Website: home-depot
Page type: customer-info-address
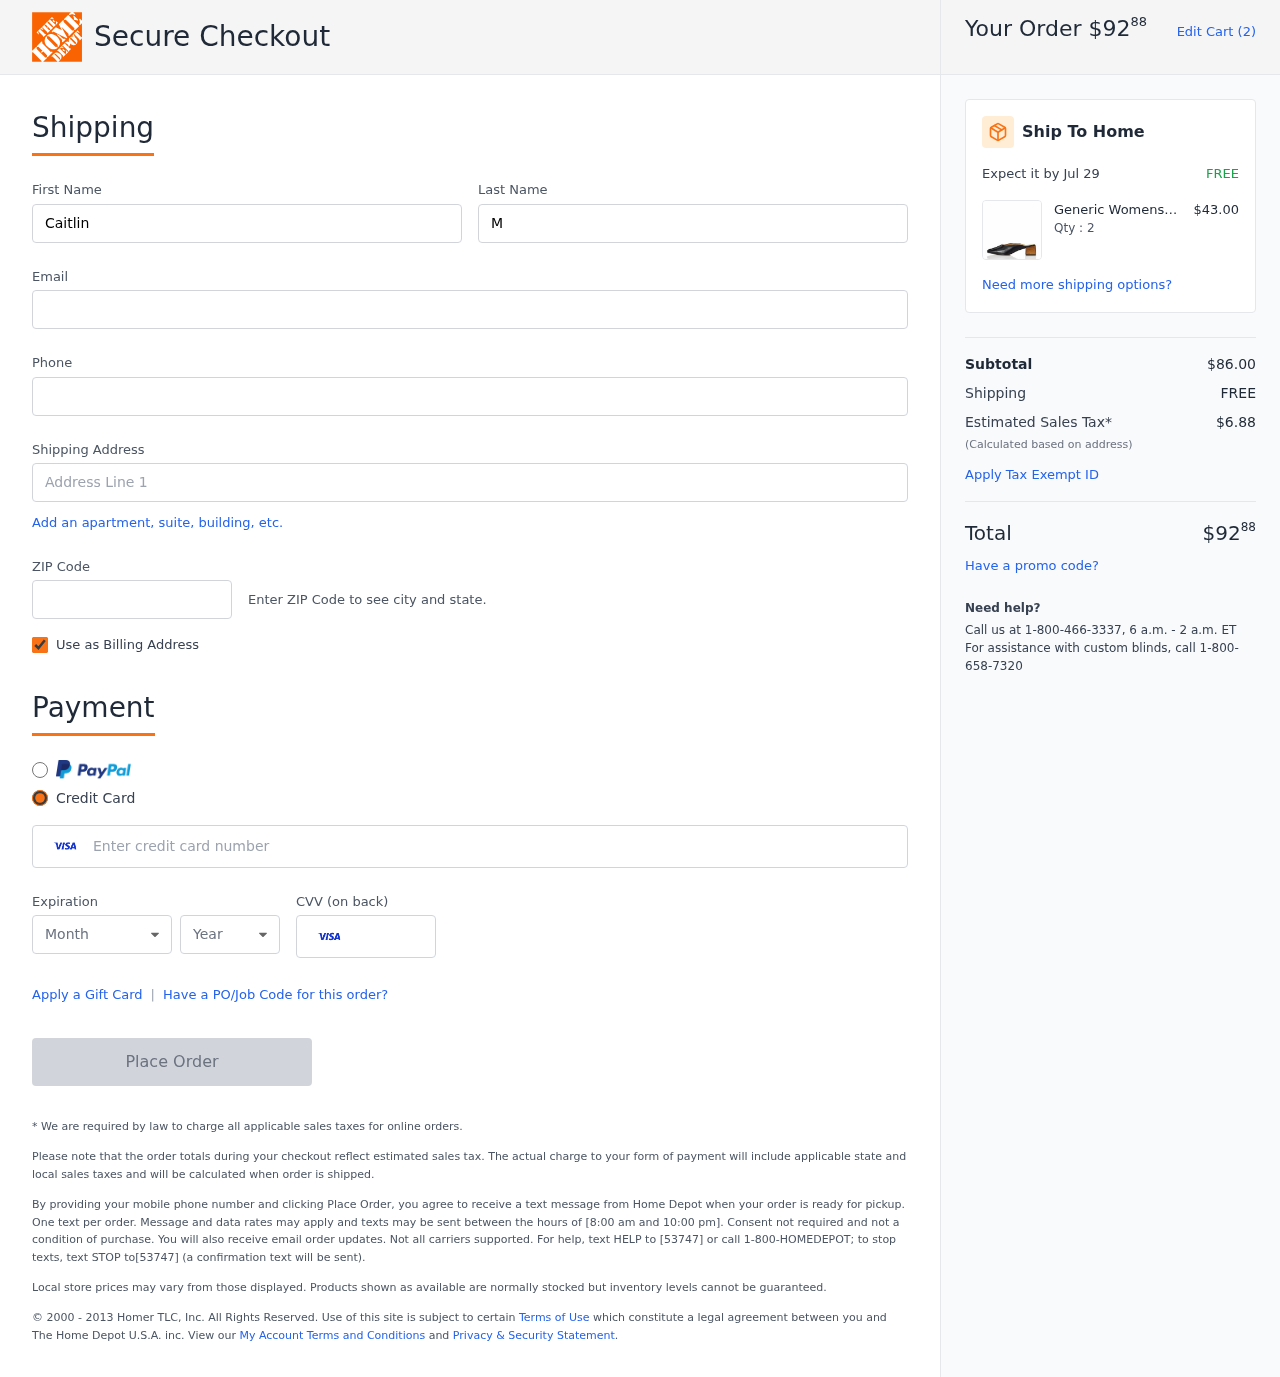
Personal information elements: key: PII_CARD_CVV
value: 165
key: PII_CARD_EXPIRY_MONTH
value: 07
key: PII_CARD_EXPIRY_YEAR
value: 28
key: PII_CARD_NUMBER
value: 4286 4702 9940 7710
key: PII_EMAIL
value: caitlin.mckenzie@gmail.com
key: PII_FIRSTNAME
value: Caitlin
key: PII_LASTNAME
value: Mckenzie
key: PII_PHONE
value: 8734997115
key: PII_POSTCODE
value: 44473
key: PII_STREET
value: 903 Sara Trail Suite 121
Product elements: key: PRODUCT1_BRAND
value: Generic
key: PRODUCT1_NAME
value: Womens^Women's Mule Closed Toe Heels, Black, 8
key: PRODUCT1_NAME
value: Womens^Women's Mule ...
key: PRODUCT1_PRICE
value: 43
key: PRODUCT1_QUANTITY
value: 2
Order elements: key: ORDER_TOTAL
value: $9288
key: ORDER_NUM_ITEMS
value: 2
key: ORDER_DELIVERY_DATE
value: Jul 29
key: ORDER_SUBTOTAL
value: $86.00
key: ORDER_SHIPPING_COST
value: FREE
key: ORDER_TAX
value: $6.88